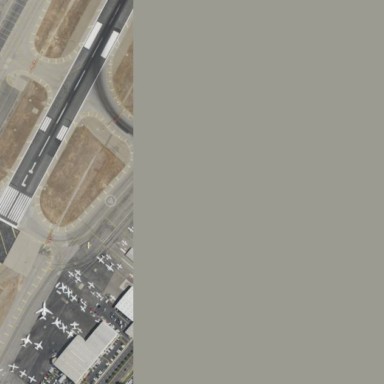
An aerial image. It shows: Apron at the airport.